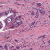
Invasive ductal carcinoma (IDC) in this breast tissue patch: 1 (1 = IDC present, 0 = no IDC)